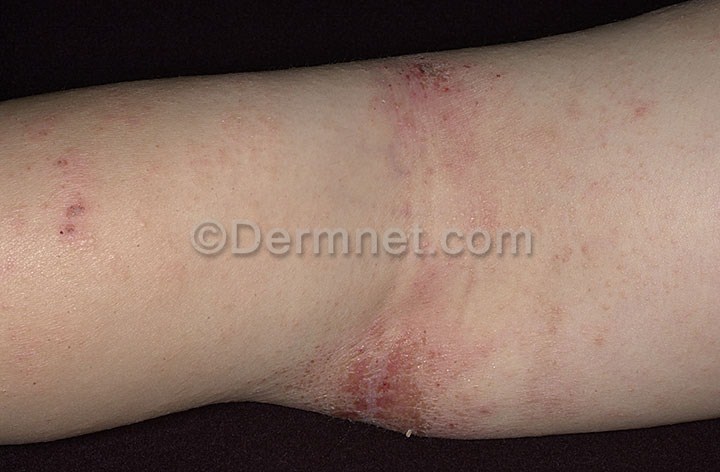
Disease: Atopic Dermatitis Photos